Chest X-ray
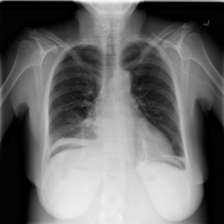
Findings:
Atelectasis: negative
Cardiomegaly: negative
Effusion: negative
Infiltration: negative
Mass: negative
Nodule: negative
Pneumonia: negative
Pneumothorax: negative
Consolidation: negative
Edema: negative
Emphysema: negative
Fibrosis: negative
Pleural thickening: negative
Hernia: negative